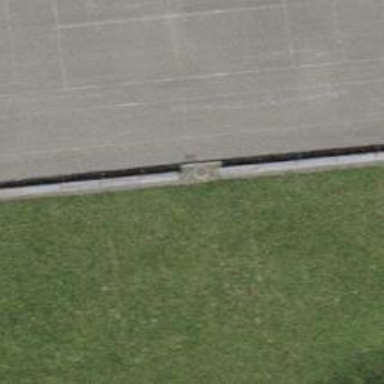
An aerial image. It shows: Brown bench in the vicinity.